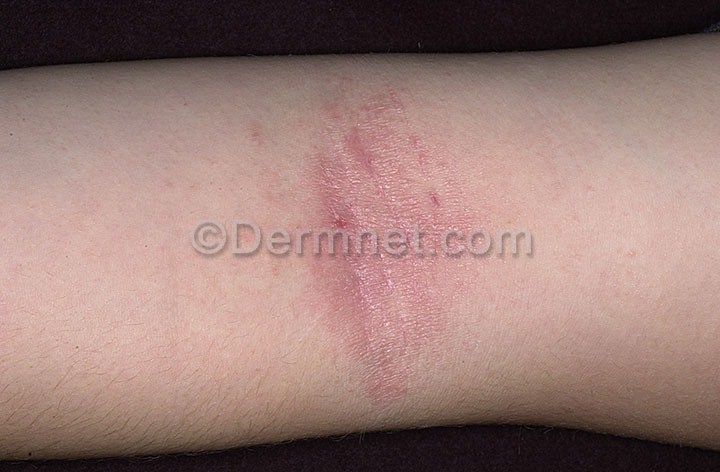
Disease: Atopic Dermatitis Photos